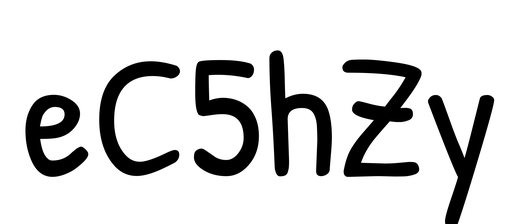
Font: PatrickHand-Regular